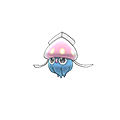
Pok\u00e9mon: inkay